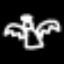
Label: angel